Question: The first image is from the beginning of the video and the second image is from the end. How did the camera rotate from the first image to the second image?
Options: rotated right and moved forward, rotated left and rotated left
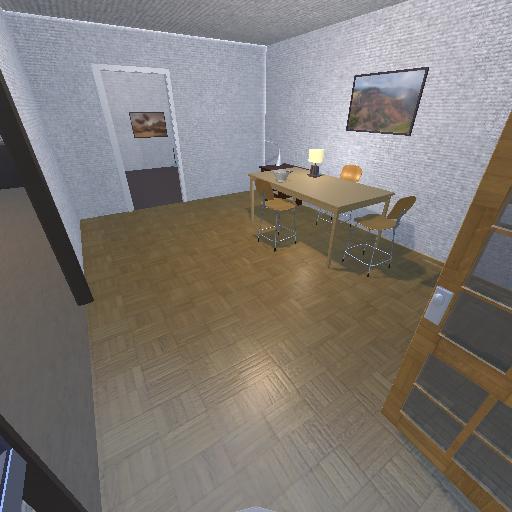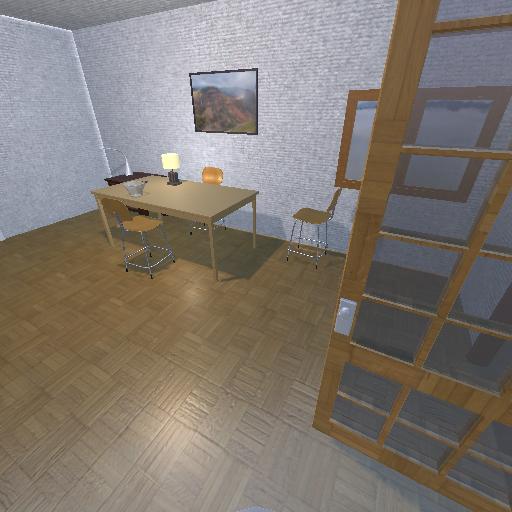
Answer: rotated right and moved forward